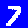
Digit: 7